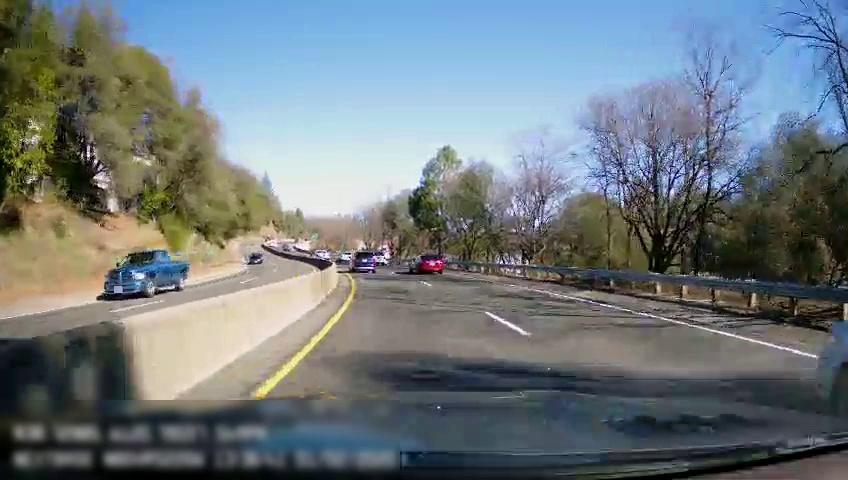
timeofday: Day
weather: Sunny
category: Drivable Space
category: Drivable Space
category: Vehicles | Truck
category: Vehicles | SUV
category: Vehicles | Car
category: Vehicles | Car
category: Vehicles | SUV
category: Vehicles | SUV
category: Vehicles | Car
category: Vehicles | Truck
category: Lanes | Current Lane
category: Lanes | Current Lane
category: Lanes | Current Lane
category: Lanes | Opposite Lane